Question:  Using the following code, we got the error 'Object is currently in use elsewhere'
'''
private void CaptureDone(System.Drawing.Bitmap e)
{
try
{
this.pictureBox.Image = e;
if (isSending)
ThreadPool.QueueUserWorkItem(new WaitCallback(SendVideoBuffer), pictureBox.Image);
}
catch (Exception) { }
}
void SendVideoBuffer(object bufferIn)
{
TcpClient tcp = new TcpClient(ConfigurationSettings.AppSettings[0].ToString(), 6000);
NetworkStream ns = tcp.GetStream();
if (ns != null)
{
System.Drawing.Image buffer = (System.Drawing.Image)bufferIn;
buffer.Save(ns, System.Drawing.Imaging.ImageFormat.Jpeg);// error comes here
ns.Close();
tcp.Close();
}
}
'''
Please give suggestions.
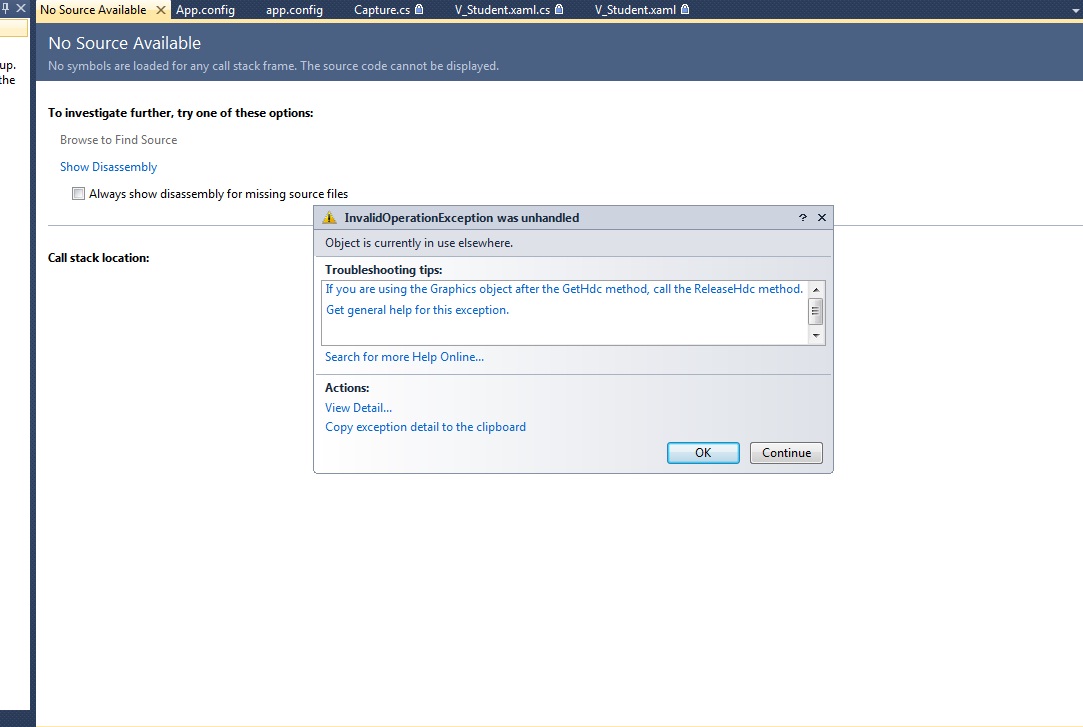
Answer: GDI+ images are not thread safe, you need to aquire lock on the object.
'''
void SendVideoBuffer(object bufferIn)
{
var tcp = new TcpClient(ConfigurationSettings.AppSettings[0].ToString(), 6000);
var ns = tcp.GetStream();
if (ns != null)
{
var buffer = (System.Drawing.Image)bufferIn;
lock(buffer)
buffer.Save(ns, System.Drawing.Imaging.ImageFormat.Jpeg);
ns.Close();
tcp.Close();
}
}
'''